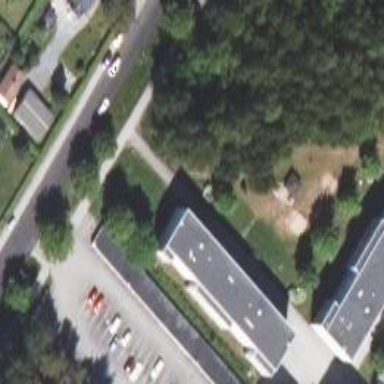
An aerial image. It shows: Group of garages.